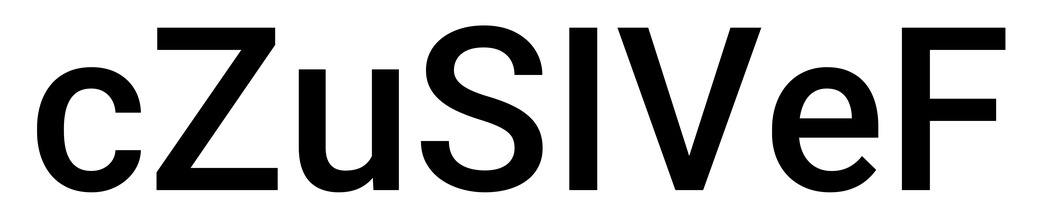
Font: Roboto_Medium